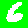
Digit: 6